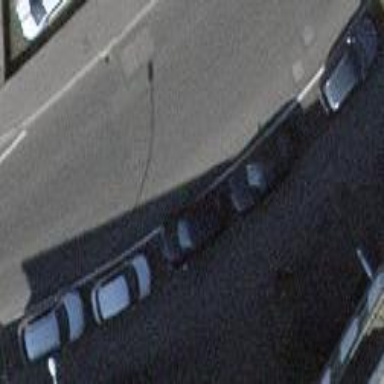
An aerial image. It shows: Parking available on the street side.